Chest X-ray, PA view. Patient: 66 years old, sex F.
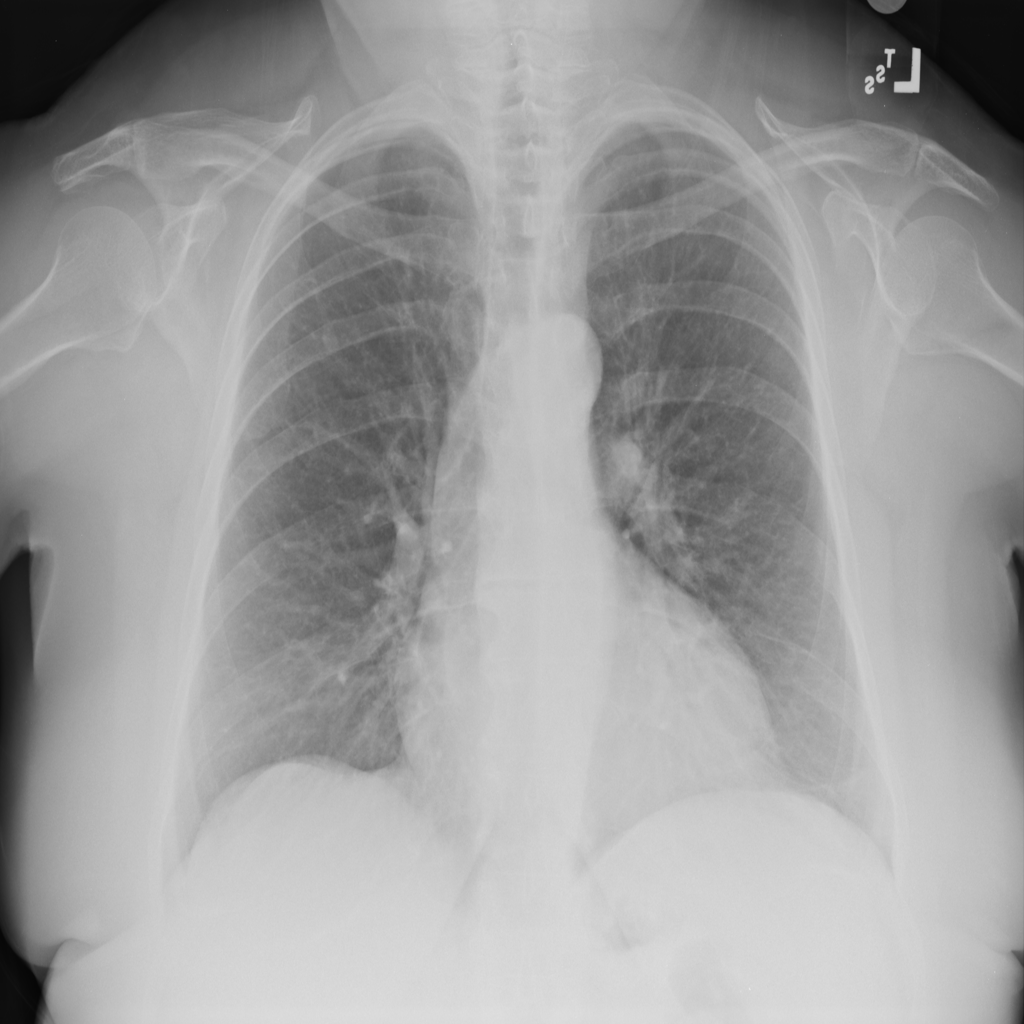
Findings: Atelectasis, Fibrosis